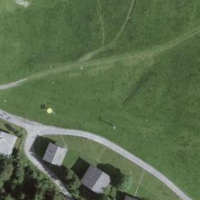
EUNIS habitat code: 23
Species observed at this site:
Motacilla cinerea
Parus major
Hirundo rustica
Phoenicurus ochruros
Motacilla alba
Fringilla coelebs
Carduelis carduelis
Falco tinnunculus
Buteo buteo
Parnassius apollo
Accipiter nisus
Delichon urbicum